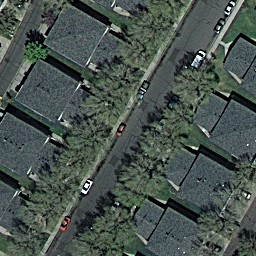
Label: residential